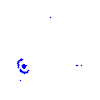
Particle: electron